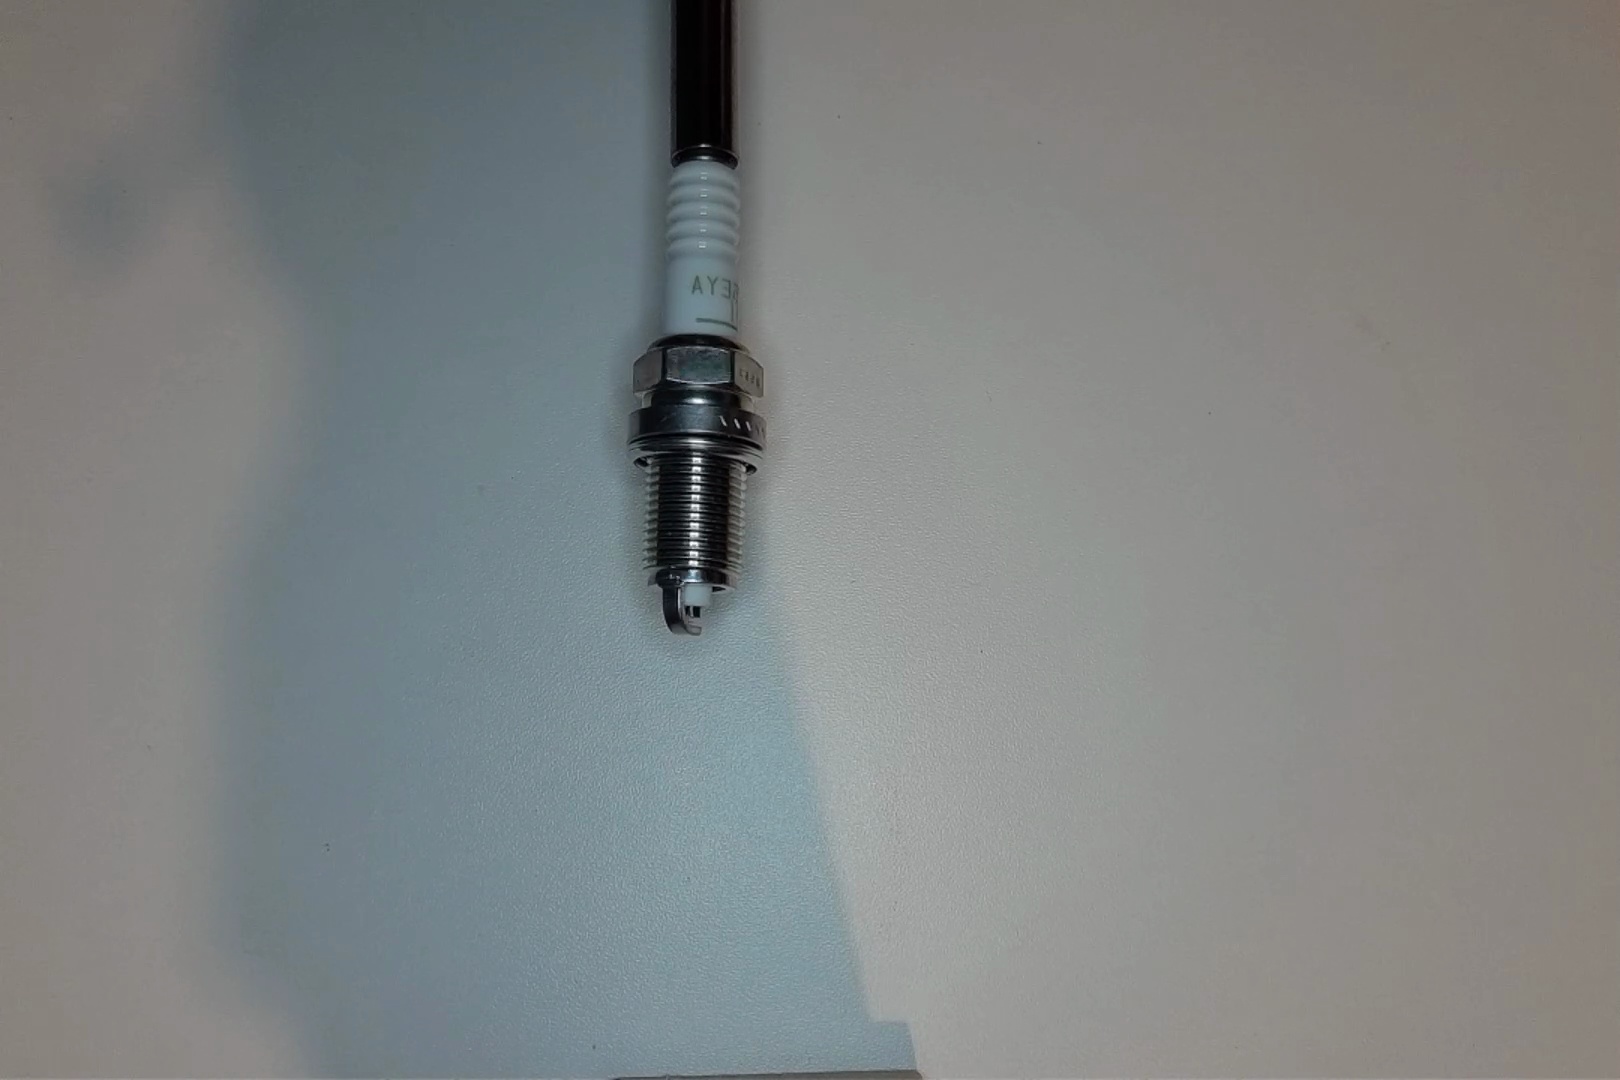
Label: no anomaly